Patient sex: M
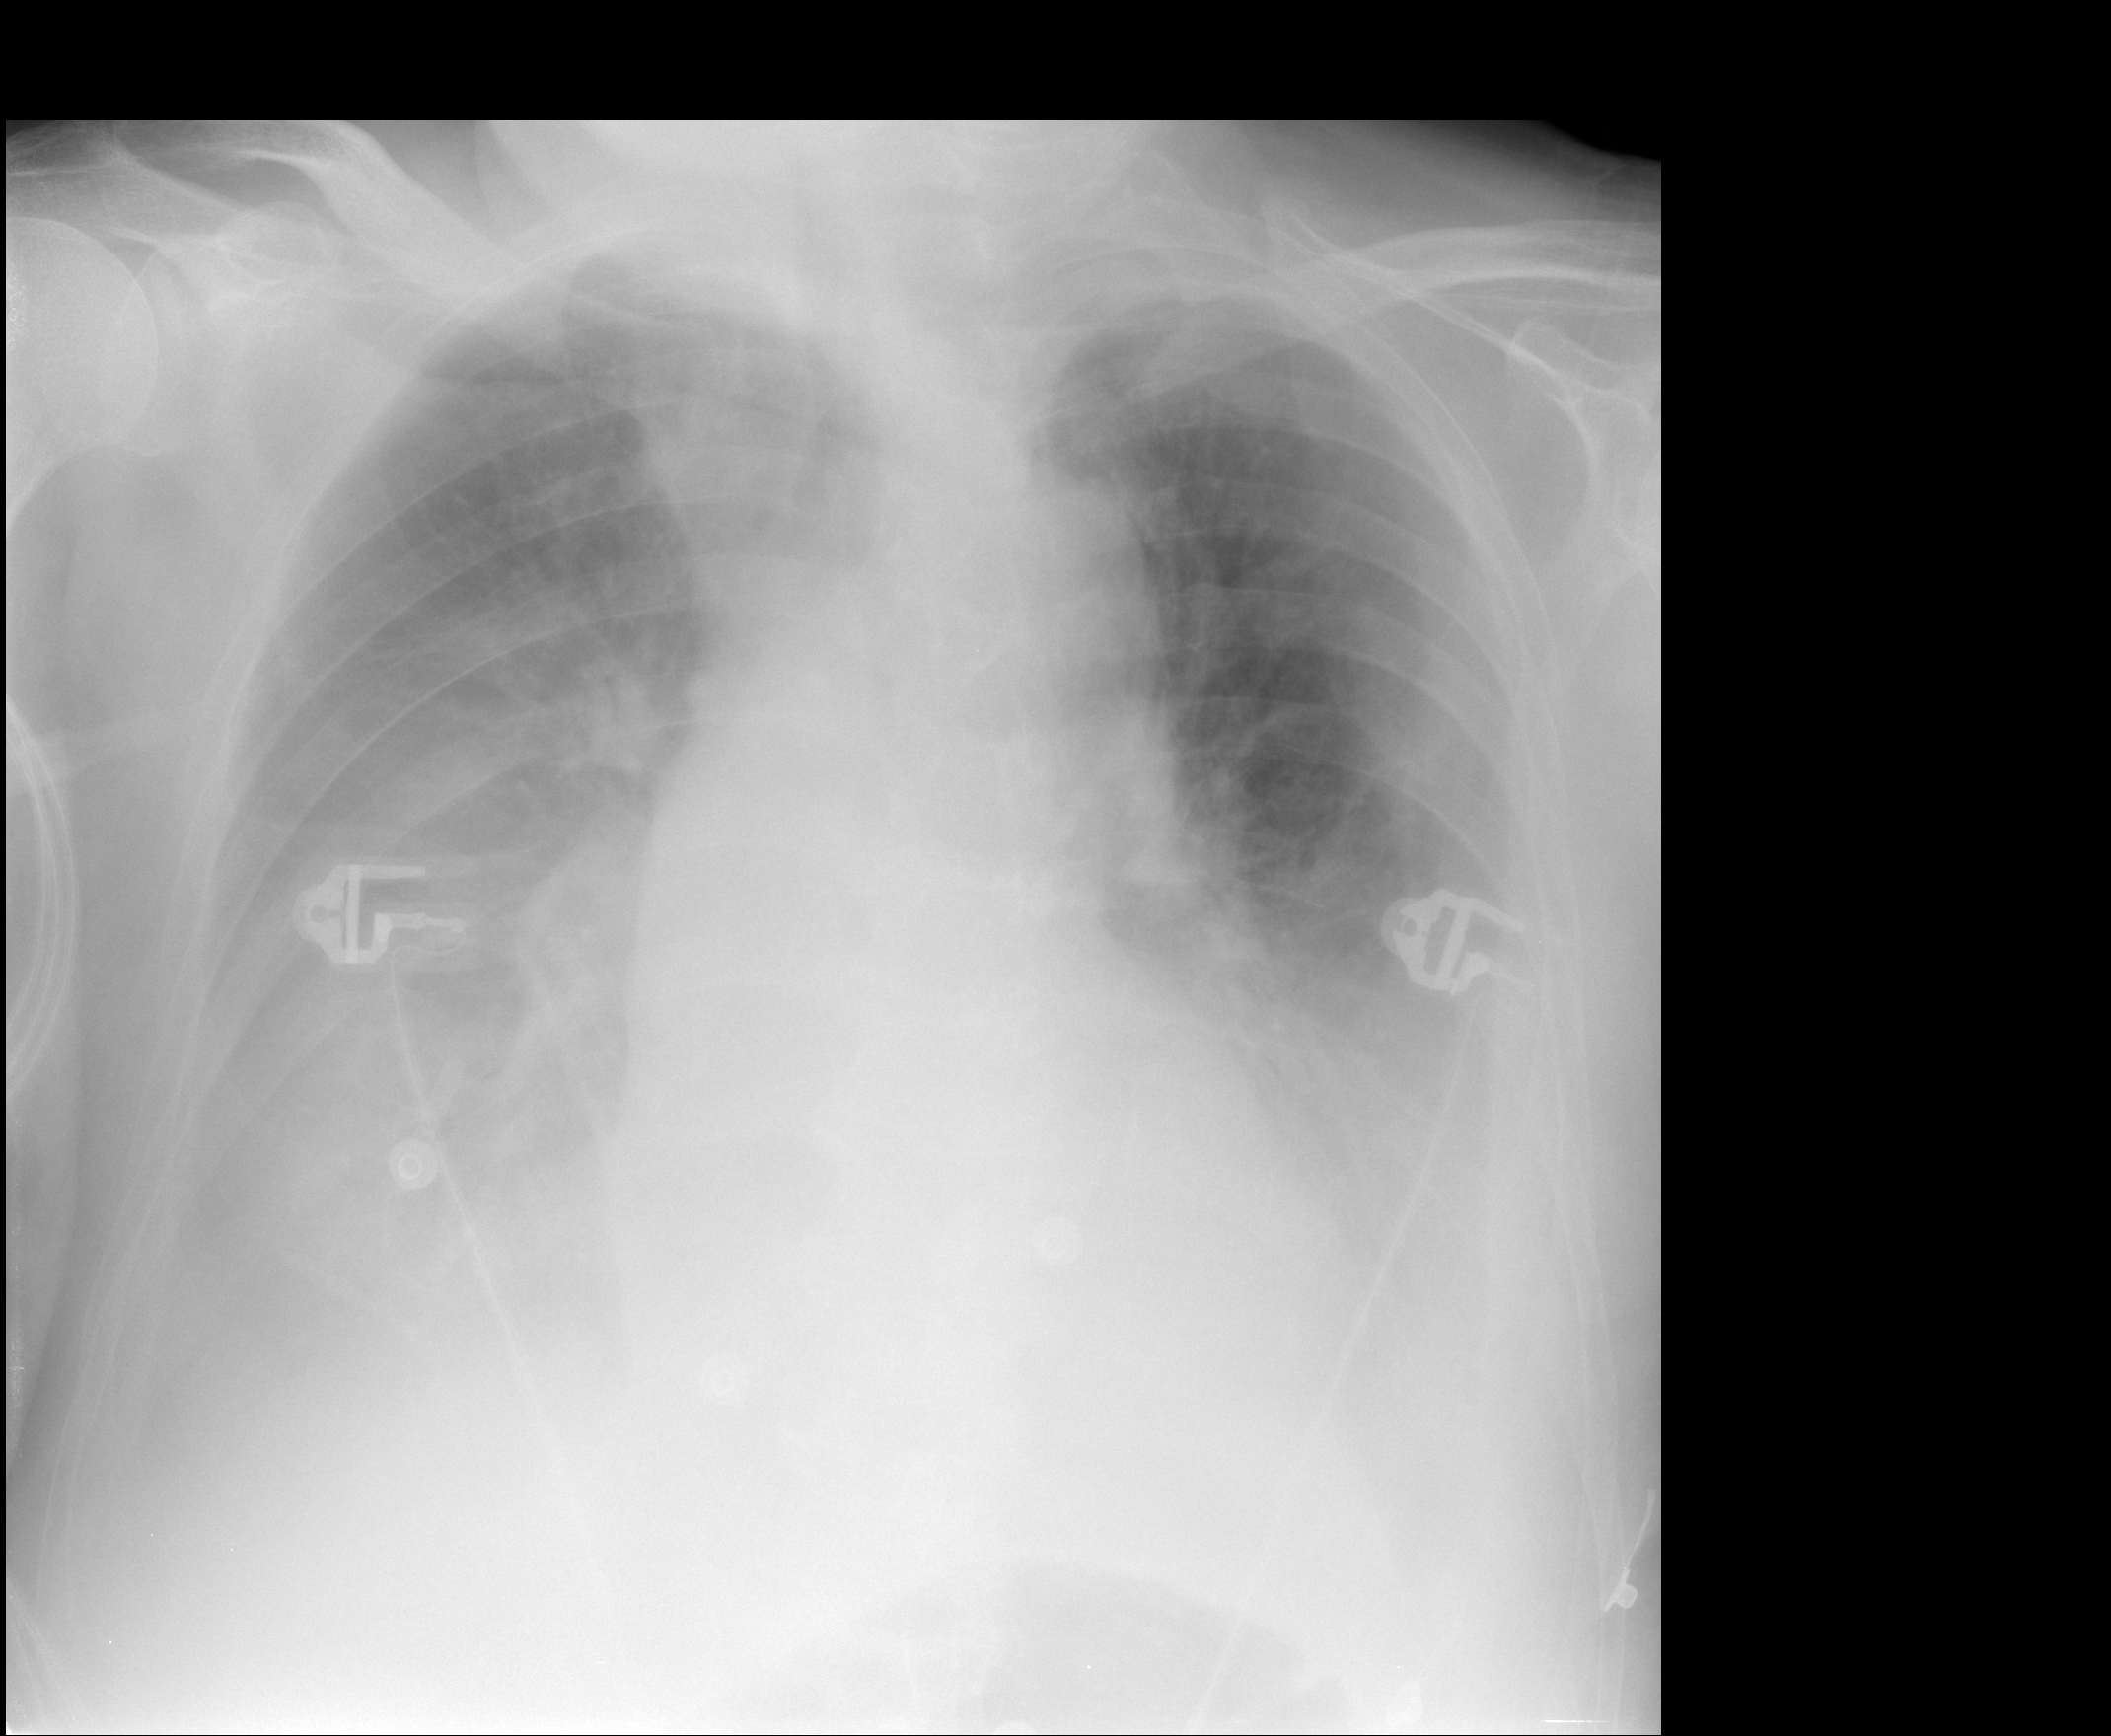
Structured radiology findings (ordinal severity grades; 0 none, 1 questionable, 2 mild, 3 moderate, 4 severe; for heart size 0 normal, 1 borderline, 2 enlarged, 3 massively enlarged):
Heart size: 0
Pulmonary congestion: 0
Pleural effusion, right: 3
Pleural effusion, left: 3
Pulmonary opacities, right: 0
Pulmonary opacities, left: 0
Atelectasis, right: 2
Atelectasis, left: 2